【题型】填空题　【知识点】立体几何　【难度】easy
已知$ABCDEF-A_1B_1C_1D_1E_1F_1$是单位正六棱柱（即所有的棱长都是1，如图所示），黑、白两个蚂蚁同时从点$A$出发沿棱向前爬行，每走完一条棱称为“走完一段”．黑蚂蚁爬行的路线是$AA_1 \to A_1F_1 \to \dots$，白蚂蚁爬行的路线是$AB \to BB_1 \to \dots$．它们都遵循如下规则：所爬行的第$i+2$段与第$i$段所在的直线必须是异面直线（其中$i$是正整数）．设黑、白两蚂蚁走完2025段后各停留在正六棱柱的某个顶点处，这时黑、白两蚂蚁的距离是\underline{\quad\quad}.

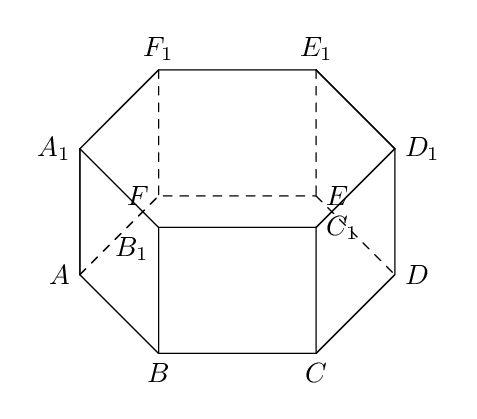
【解答】
\noindent \textbf{【答案】} $0$

\noindent \textbf{【分析】} 根据已知条件先分析出黑、白蚁路线的规律，然后考虑走完2025段相当于走了多少个周期，从而确定出最终位置即可求解出黑、白两蚁的距离．

\noindent \textbf{【详解】} 因为蚂蚁爬行的第$i+2$段与第$i$段所在直线必须是异面直线，

\noindent 则黑蚂蚁爬行的路线是$A \to A_1 \to F_1 \to E_1 \to E \to D \to C \to C_1 \to B_1 \to A_1 \to A \to F \to E \to E_1 \to D_1 \to C_1 \to C \to B \to A$，因此每隔18段后回到点$A$，并重复按原来线路爬行，

\noindent 而$2025 = 112 \times 18 + 9$，于是黑蚂蚁走完2025段后停留在正六棱柱的点$A_1$处，

\noindent 白蚂蚁爬行的路线是$A \to B \to B_1 \to C_1 \to D_1 \to D \to E \to F \to F_1 \to A_1 \to B_1 \to B \to C \to D \to D_1 \to E_1 \to F_1 \to F \to A$，因此每隔18段后回到点$A$，并重复按原来线路爬行，

\noindent 于是白蚂蚁走完2025段后停留在正六棱柱的点$A_1$处，所以黑、白两蚂蚁的距离是$0$．

\noindent 故答案为：$0$